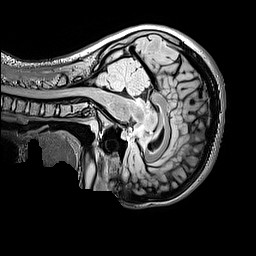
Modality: FLAIR
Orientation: sagittal
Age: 11
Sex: female
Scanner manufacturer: siemens
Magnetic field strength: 3 T
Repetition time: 5 s
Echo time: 0.388 s